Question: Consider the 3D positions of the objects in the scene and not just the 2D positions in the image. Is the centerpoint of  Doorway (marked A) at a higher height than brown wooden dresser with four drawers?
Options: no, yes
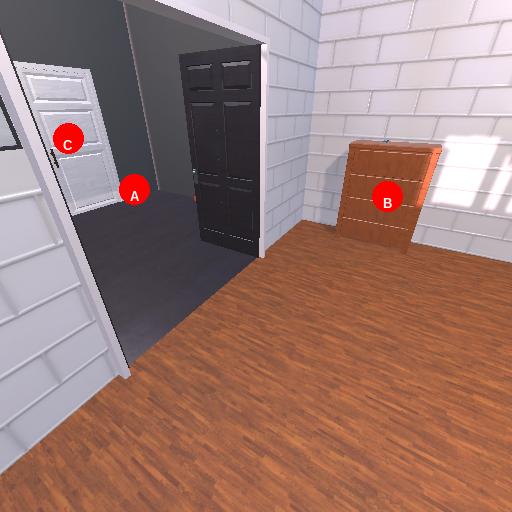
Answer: no